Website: lowes
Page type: review-order
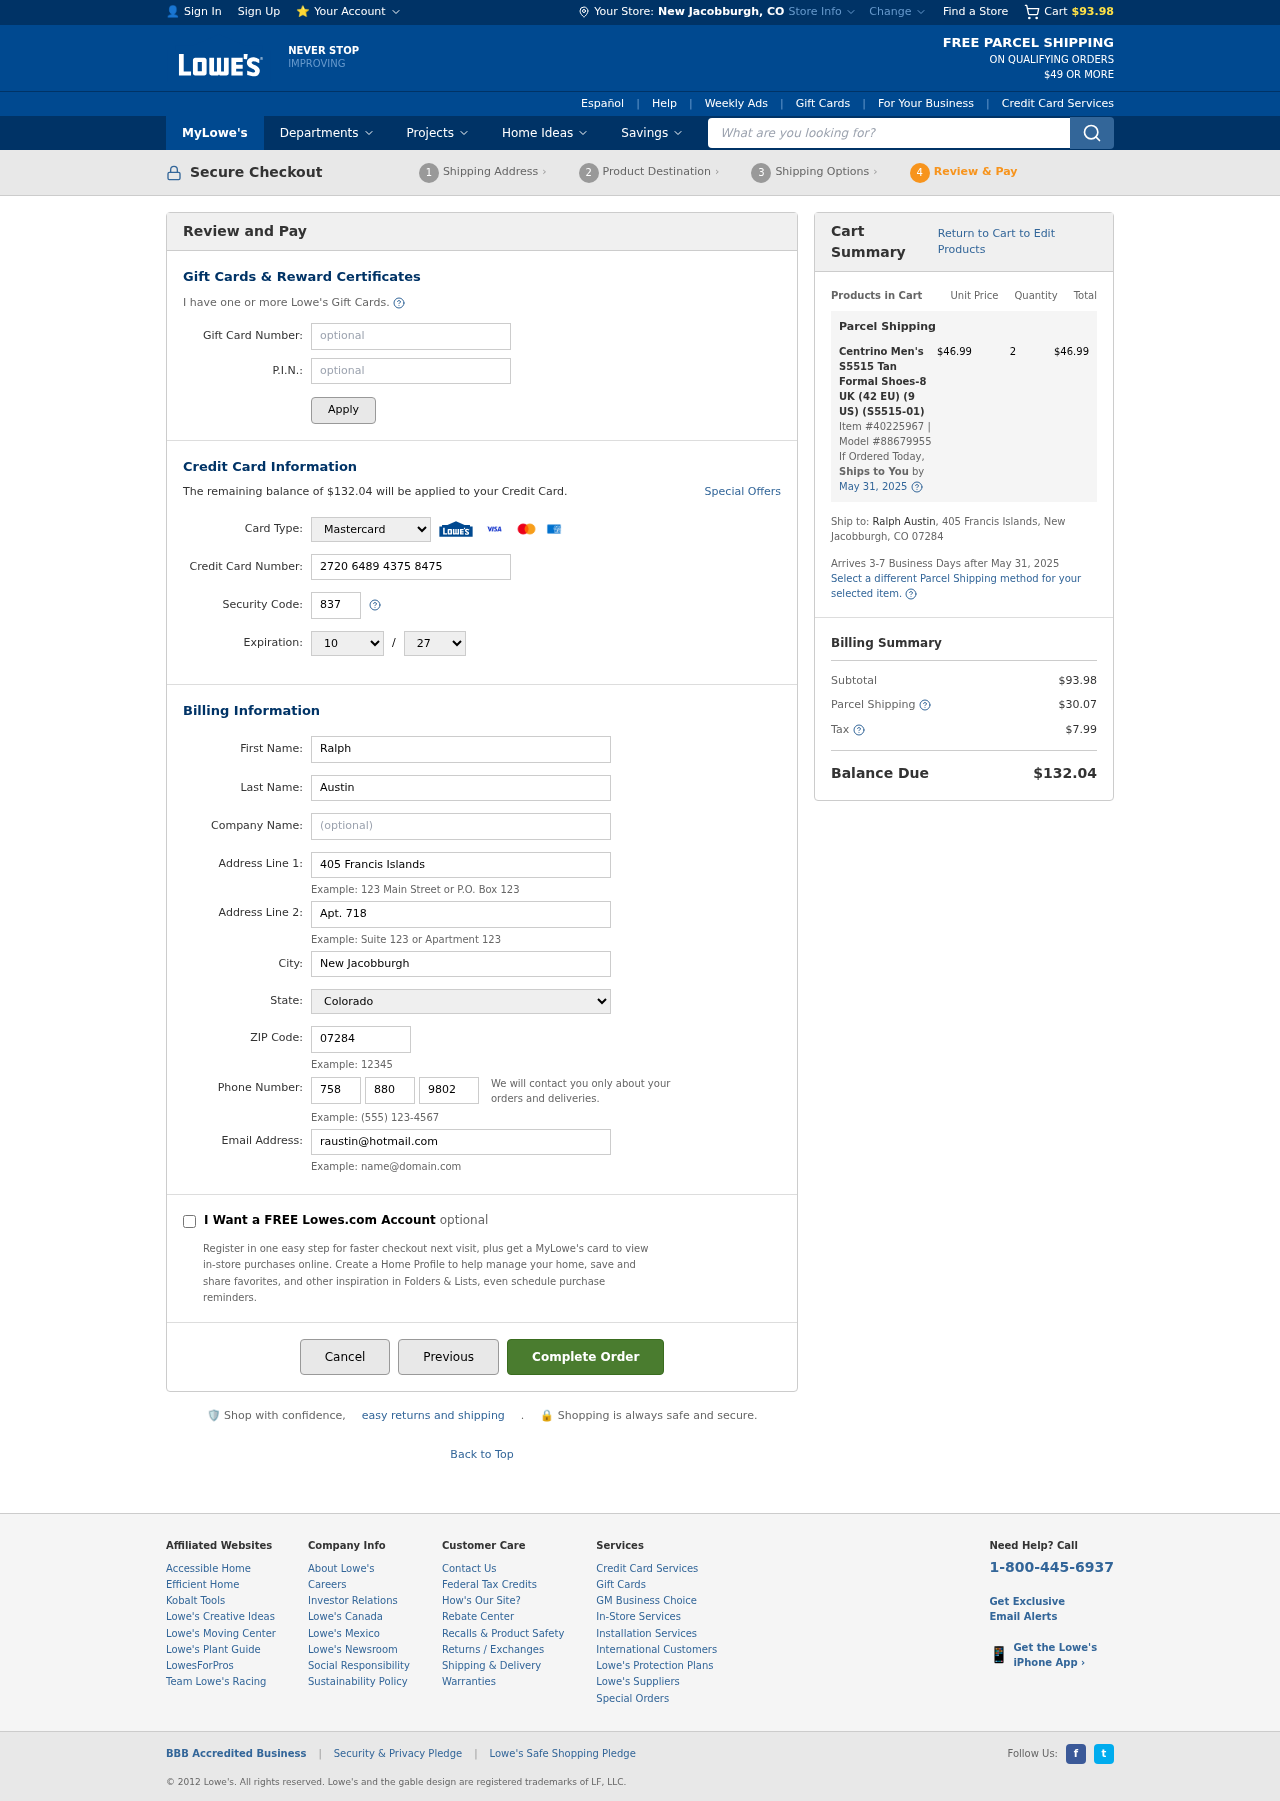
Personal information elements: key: PII_CARD_CVV
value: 837
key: PII_CARD_EXPIRY_MONTH
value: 10
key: PII_CARD_EXPIRY_YEAR
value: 27
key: PII_CARD_NUMBER
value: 2720 6489 4375 8475
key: PII_CARD_TYPE
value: Mastercard
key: PII_CITY
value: New Jacobburgh
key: PII_CITY_STATE
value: New Jacobburgh, CO
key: PII_EMAIL
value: raustin@hotmail.com
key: PII_FIRSTNAME
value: Ralph
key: PII_LASTNAME
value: Austin
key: PII_PHONE_AREA
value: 758
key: PII_PHONE_PREFIX
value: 880
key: PII_PHONE_SUFFIX
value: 9802
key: PII_POSTCODE
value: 07284
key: PII_STATE
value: Colorado
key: PII_STREET
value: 405 Francis Islands
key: PII_STREET2
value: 405 Francis Islands
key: PII_STREET2
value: Apt. 718
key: PII_FULLNAME2
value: Ralph Austin
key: PII_CITY_STATE_ZIP2
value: New Jacobburgh, CO 07284
Product elements: key: PRODUCT1_NAME
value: Centrino Men's S5515 Tan Formal Shoes-8 UK (42 EU) (9 US) (S5515-01)
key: PRODUCT1_PRICE
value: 46.99
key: PRODUCT1_QUANTITY
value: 2
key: PRODUCT1_ITEM_NUMBER
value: Item #40225967
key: PRODUCT1_MODEL_NUMBER
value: Model #88679955
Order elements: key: ORDER_SUBTOTAL
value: $93.98
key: ORDER_BALANCE_DUE
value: $132.04
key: ORDER_SHIPPING_DATE
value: May 31, 2025
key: ORDER_ITEM_TOTAL
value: $46.99
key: ORDER_SHIPPING_DATE2
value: May 31, 2025
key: ORDER_SHIPPING_COST
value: $30.07
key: ORDER_TAX
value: $7.99
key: ORDER_TOTAL
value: $132.04
Search elements: key: HEADER_SEARCH
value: What are you looking for?